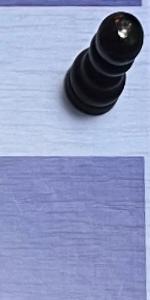
Label: Empty